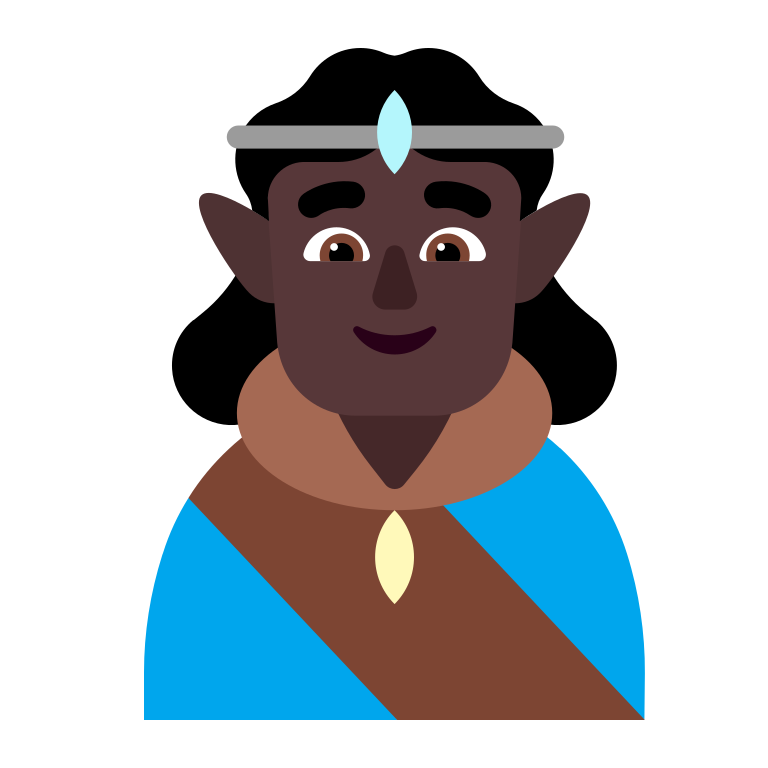
man elf flat dark